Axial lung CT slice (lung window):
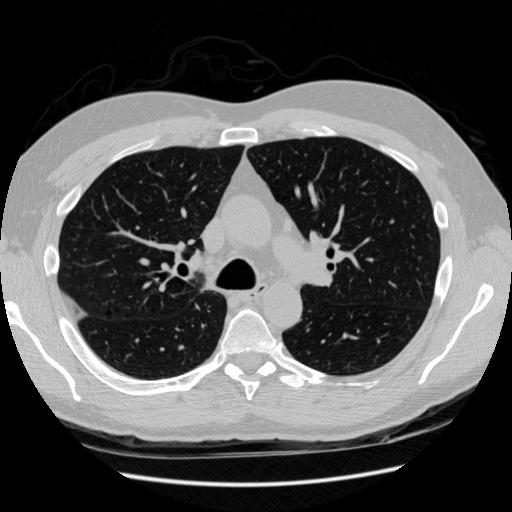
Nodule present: no